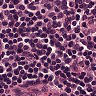
Metastatic tissue present: no